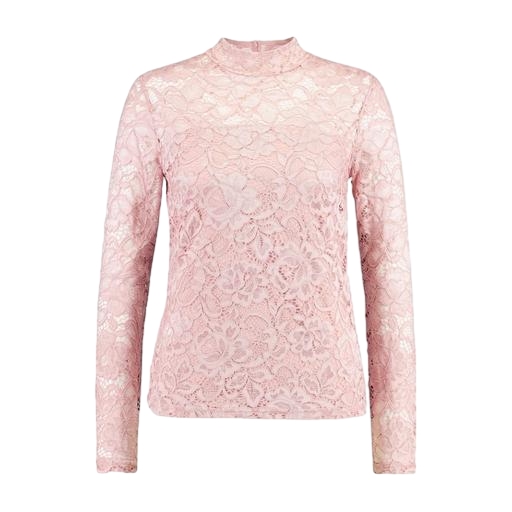
pink lace mock neck top, mock neck lace top, pink polo-neck top, white background